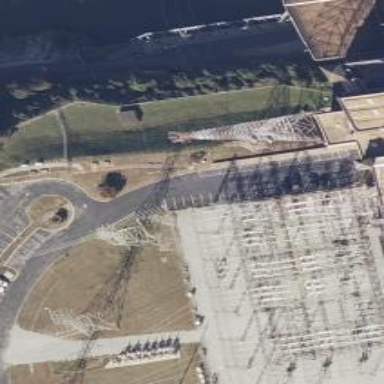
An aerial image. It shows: Switch used for power control.